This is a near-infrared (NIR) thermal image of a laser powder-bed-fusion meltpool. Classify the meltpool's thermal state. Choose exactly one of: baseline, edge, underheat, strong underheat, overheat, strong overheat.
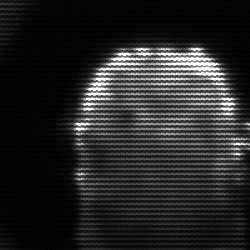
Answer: baseline